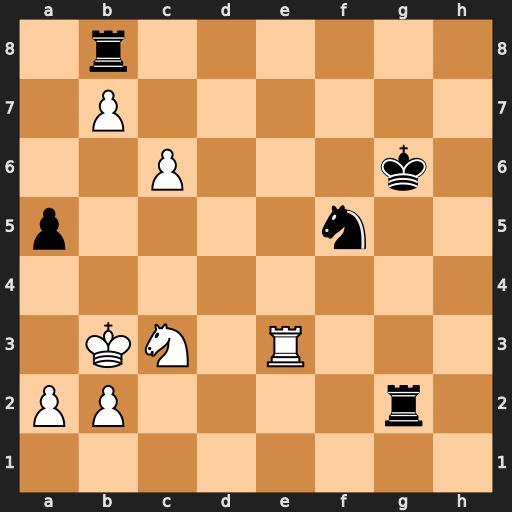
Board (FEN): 1r6/1P6/2P3k1/p4n2/8/1KN1R3/PP4r1/8
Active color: w
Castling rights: -
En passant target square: -
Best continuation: Re4 Kf7 Nb5